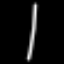
Label: line